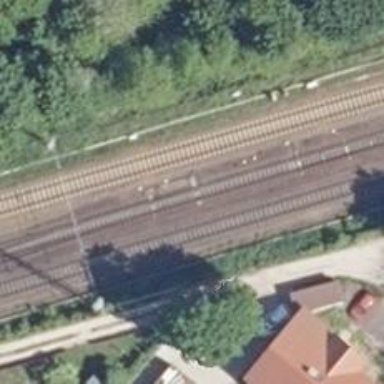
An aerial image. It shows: Railway switch with the turnout on the left side.